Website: lowes
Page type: billing-address
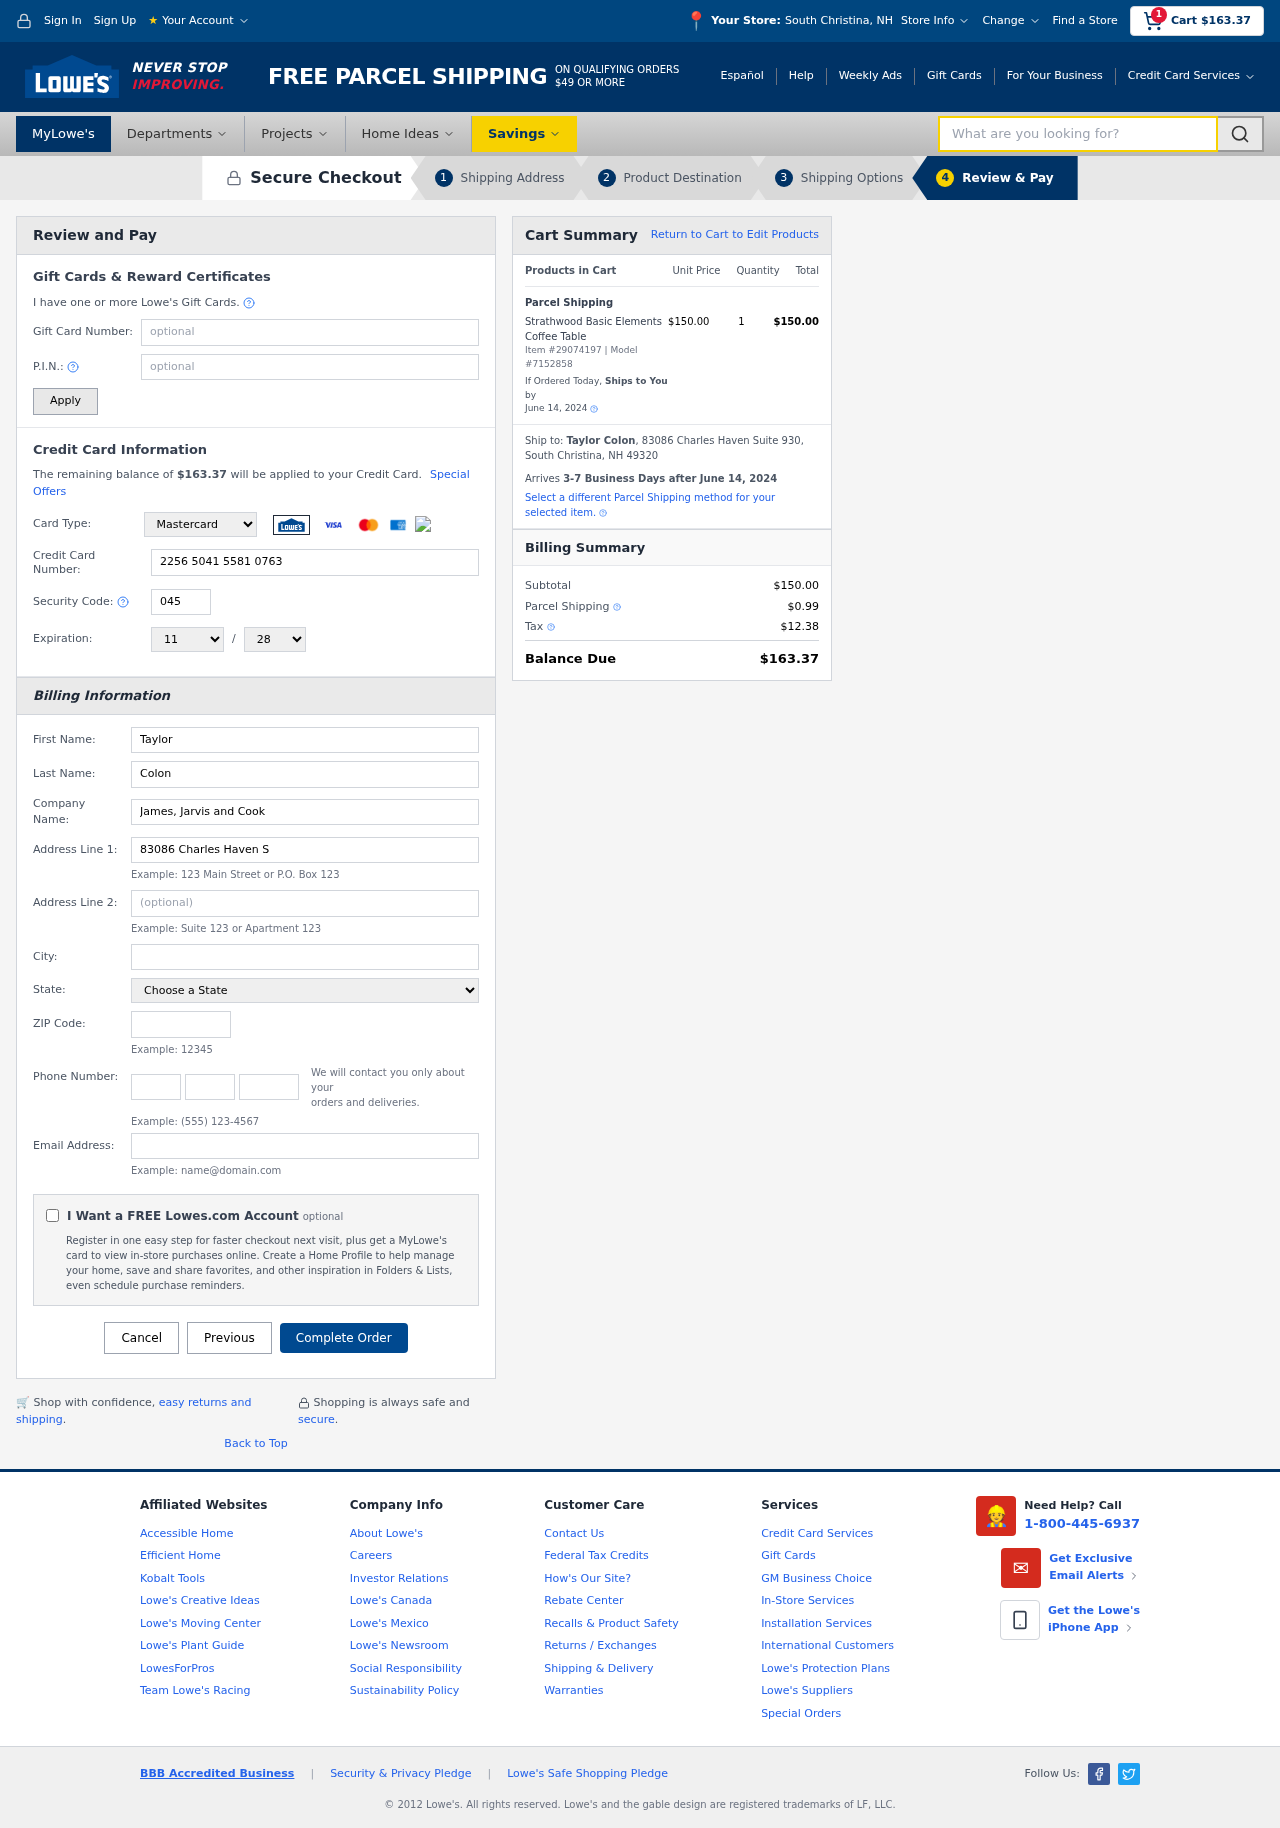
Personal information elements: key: PII_CARD_CVV
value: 045
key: PII_CARD_EXPIRY_MONTH
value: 11
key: PII_CARD_EXPIRY_YEAR
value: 28
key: PII_CARD_NUMBER
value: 2256 5041 5581 0763
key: PII_CARD_TYPE
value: Mastercard
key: PII_CITY
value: South Christina
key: PII_CITY_STATE
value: South Christina, NH
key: PII_COMPANY
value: James, Jarvis and Cook
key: PII_EMAIL
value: taylor_colon@hotmail.com
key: PII_FIRSTNAME
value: Taylor
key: PII_FULLNAME
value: Taylor Colon
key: PII_LASTNAME
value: Colon
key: PII_PHONE_AREA
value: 672
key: PII_PHONE_PREFIX
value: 983
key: PII_PHONE_SUFFIX
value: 5591
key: PII_POSTCODE
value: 49320
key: PII_STATE
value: New Hampshire
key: PII_STREET
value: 83086 Charles Haven Suite 930
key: PII_STREET2
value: Apt. 130
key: PII_CITY_STATE_ZIP
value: South Christina, NH 49320
Product elements: key: PRODUCT1_NAME
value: Strathwood Basic Elements Coffee Table
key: PRODUCT1_PRICE
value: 150
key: PRODUCT1_QUANTITY
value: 1
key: PRODUCT_ITEM_NUMBER
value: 29074197
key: PRODUCT_MODEL_NUMBER
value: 7152858
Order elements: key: ORDER_SUBTOTAL
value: $163.37
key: ORDER_TOTAL
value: $163.37
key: ORDER_SHIPPING_DATE
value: June 14, 2024
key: ORDER_SUBTOTAL
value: $150.00
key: ORDER_DELIVERY_DATE
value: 3-7 Business Days after June 14, 2024
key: ORDER_SHIPPING_DATE2
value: June 14, 2024
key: ORDER_SUBTOTAL2
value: $150.00
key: ORDER_SHIPPING_COST
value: $0.99
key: ORDER_TAX
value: $12.38
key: ORDER_TOTAL2
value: $163.37
Search elements: key: HEADER_SEARCH
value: What are you looking for?